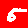
Digit: 5